Interaction volume radius: 5 \u00c5
Interaction volume height: 40 \u00c5
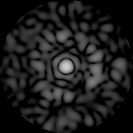
Disorder parameter: 0.8177